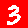
Digit: 3